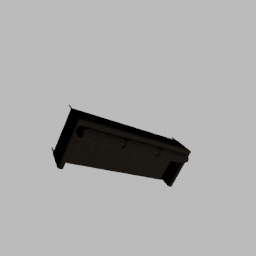
Label: furniture